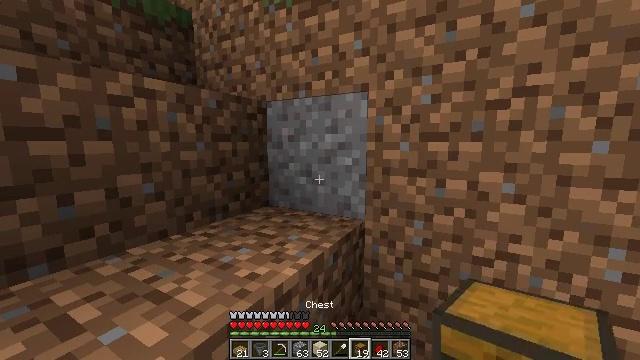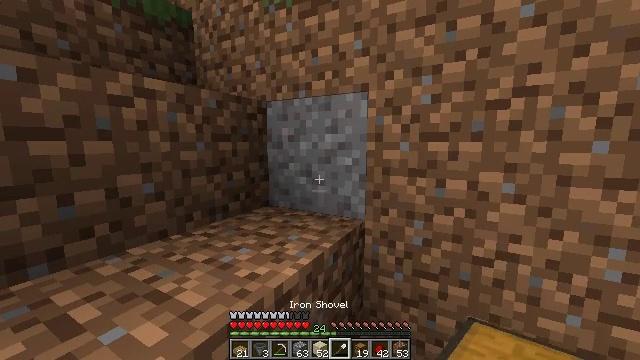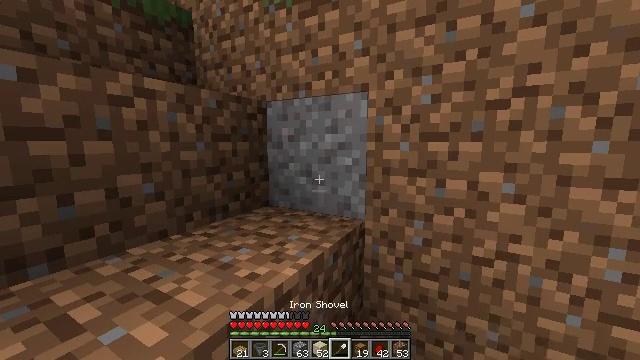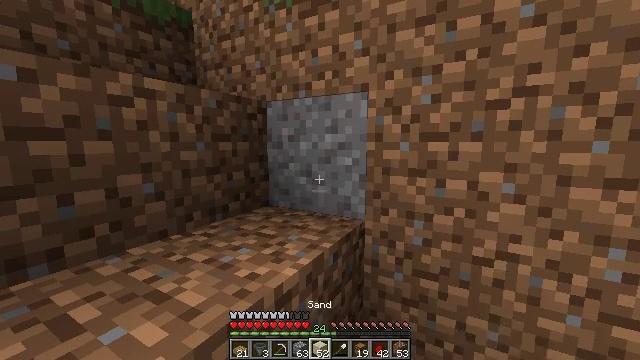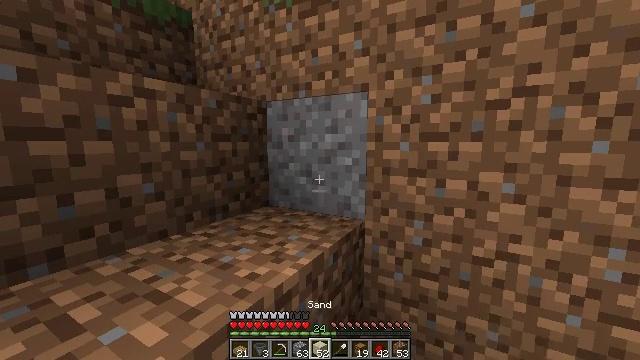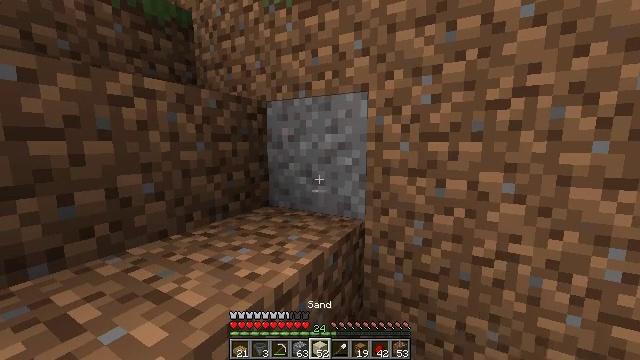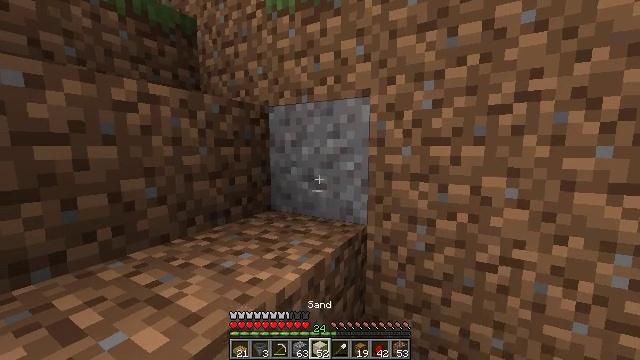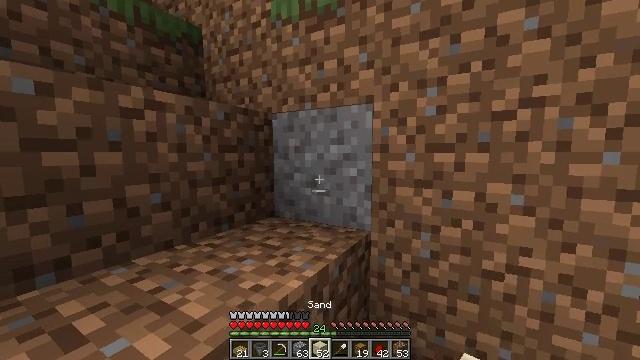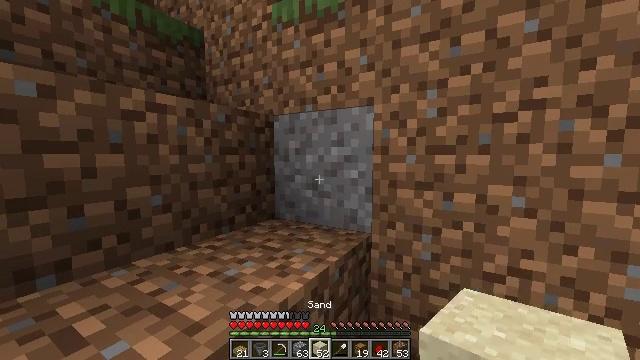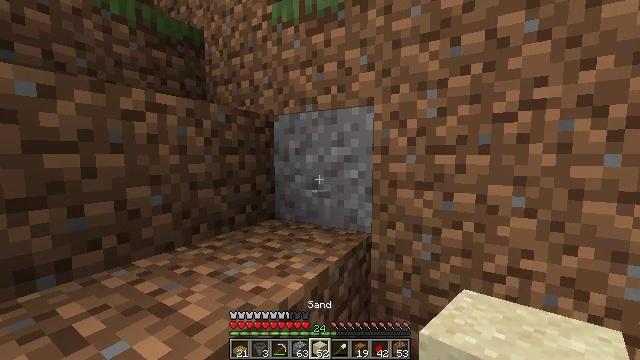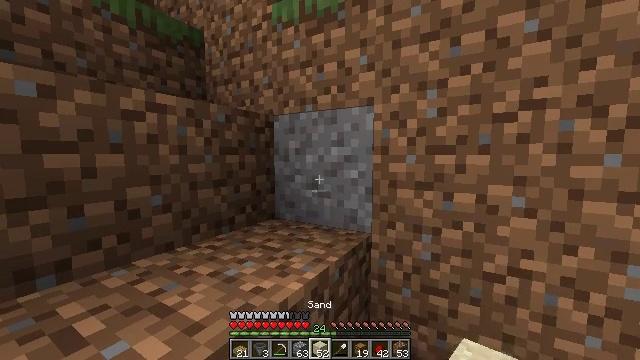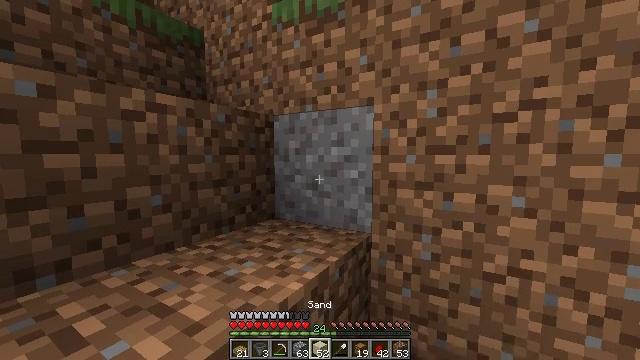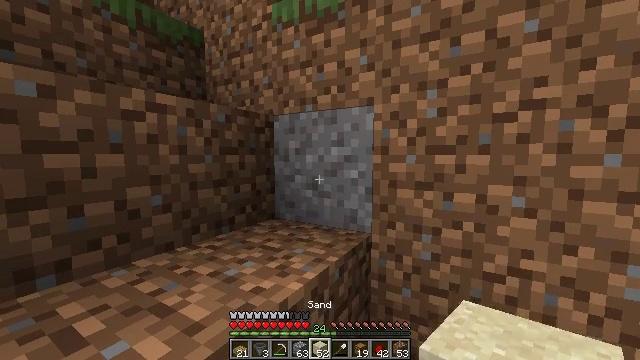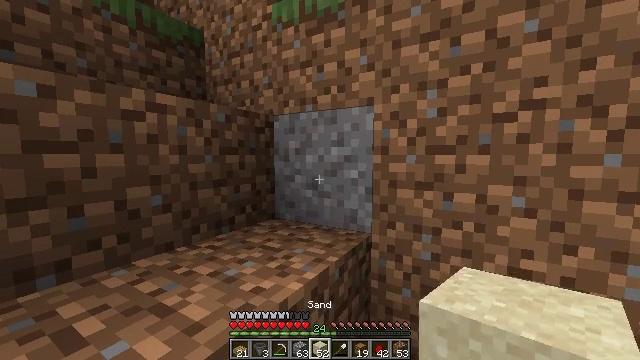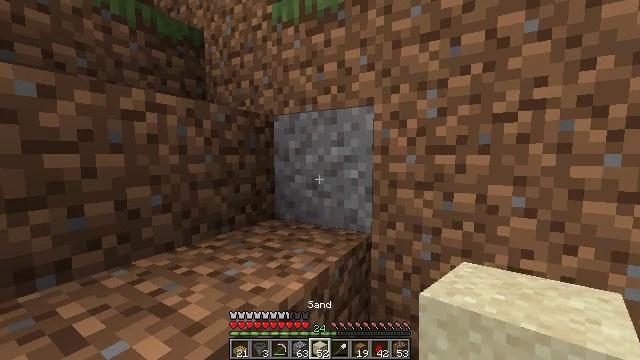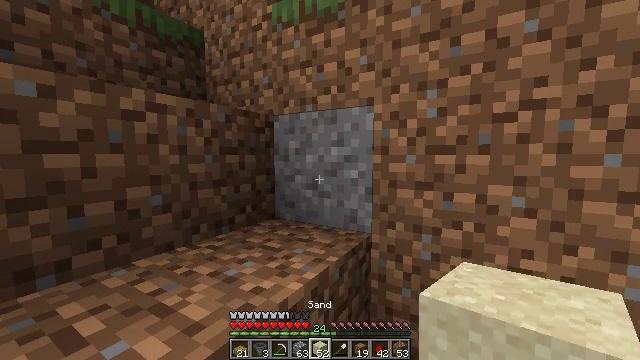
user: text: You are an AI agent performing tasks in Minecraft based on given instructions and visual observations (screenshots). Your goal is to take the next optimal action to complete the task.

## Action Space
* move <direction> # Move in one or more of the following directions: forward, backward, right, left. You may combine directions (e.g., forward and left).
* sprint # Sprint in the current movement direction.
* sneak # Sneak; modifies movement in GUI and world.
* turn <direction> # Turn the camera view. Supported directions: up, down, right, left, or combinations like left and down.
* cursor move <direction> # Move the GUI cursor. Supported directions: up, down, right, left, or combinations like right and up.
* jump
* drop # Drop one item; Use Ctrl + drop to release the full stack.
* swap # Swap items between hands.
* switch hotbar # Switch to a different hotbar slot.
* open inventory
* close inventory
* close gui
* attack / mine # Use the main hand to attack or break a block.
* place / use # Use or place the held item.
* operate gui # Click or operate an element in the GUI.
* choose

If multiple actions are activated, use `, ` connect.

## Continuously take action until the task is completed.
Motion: motion action
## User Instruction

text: Shovel up some gravel.
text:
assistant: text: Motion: no_op
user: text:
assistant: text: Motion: no_op
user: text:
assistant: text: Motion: no_op
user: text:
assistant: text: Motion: no_op
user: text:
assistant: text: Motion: no_op
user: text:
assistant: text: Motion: turn up
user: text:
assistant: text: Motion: turn up
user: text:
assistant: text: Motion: no_op
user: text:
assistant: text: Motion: no_op
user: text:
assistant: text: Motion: no_op
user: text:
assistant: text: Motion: no_op
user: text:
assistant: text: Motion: no_op
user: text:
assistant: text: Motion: no_op
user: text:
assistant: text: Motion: no_op
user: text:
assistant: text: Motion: no_op
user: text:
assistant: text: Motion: no_op
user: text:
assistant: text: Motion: no_op
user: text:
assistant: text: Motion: no_op
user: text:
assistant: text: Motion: no_op
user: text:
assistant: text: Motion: no_op
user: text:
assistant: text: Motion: no_op
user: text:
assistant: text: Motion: no_op
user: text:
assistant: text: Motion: no_op
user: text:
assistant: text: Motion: no_op
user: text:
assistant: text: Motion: attack / mine
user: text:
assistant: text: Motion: attack / mine
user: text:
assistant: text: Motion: attack / mine
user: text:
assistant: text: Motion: attack / mine
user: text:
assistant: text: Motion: attack / mine
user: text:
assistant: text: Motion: attack / mine